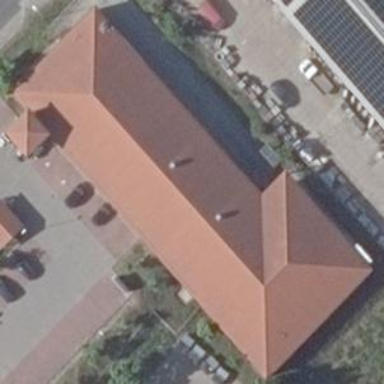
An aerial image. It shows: Commercial building.